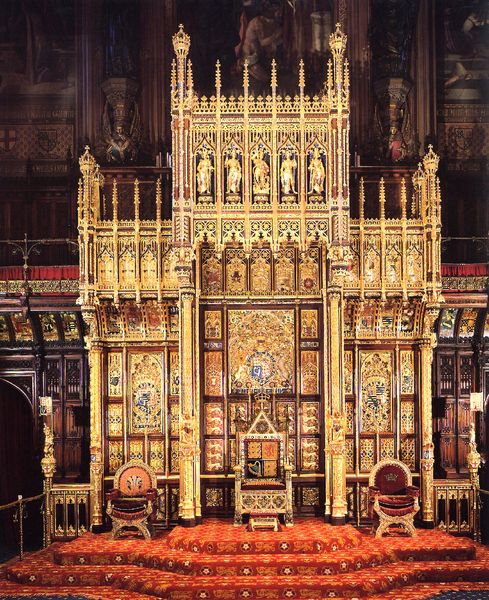
Titel: House of Lords im New Westminster Palace in London
Künstler: Augustus Wilby Northmore Pugin
Standort: London, Westminster Palace (EU - GB)
Schlagwörter: säulen, rot, teppich, barock, samt, gold, sessel, england, farbe, thron, ornamente, stufen, foto, altar, schnitzerei, fries, statuen, krönung, prunk, gothik, fialen, holztäfelung, thronsaal, königsthron, oberhaus, thronwand